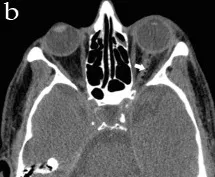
Computerized tomography (CT) images of the optic nerve sheath penetration. (b) Movements of air bubbles to the chiasm (arrow).
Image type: radiology (ct)